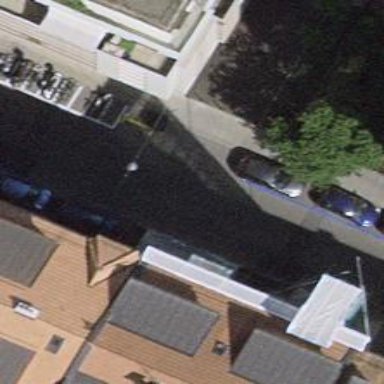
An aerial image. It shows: Residential road with asphalt surface. There are sidewalks on both sides of the road.